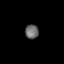
Tissue: lung
Cell type: Epithelial cells
Senescence score: 0.1848
Nuclear area (px): 185
Mean DAPI intensity: 106.849